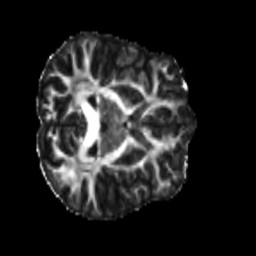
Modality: FA
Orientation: axial
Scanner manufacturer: siemens
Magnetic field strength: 3 T
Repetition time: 4 s
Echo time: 0.0594 s